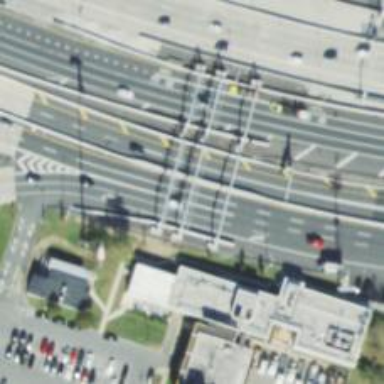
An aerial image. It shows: Toll gantry on the road.